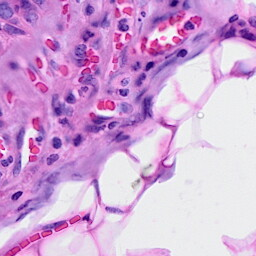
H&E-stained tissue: Breast